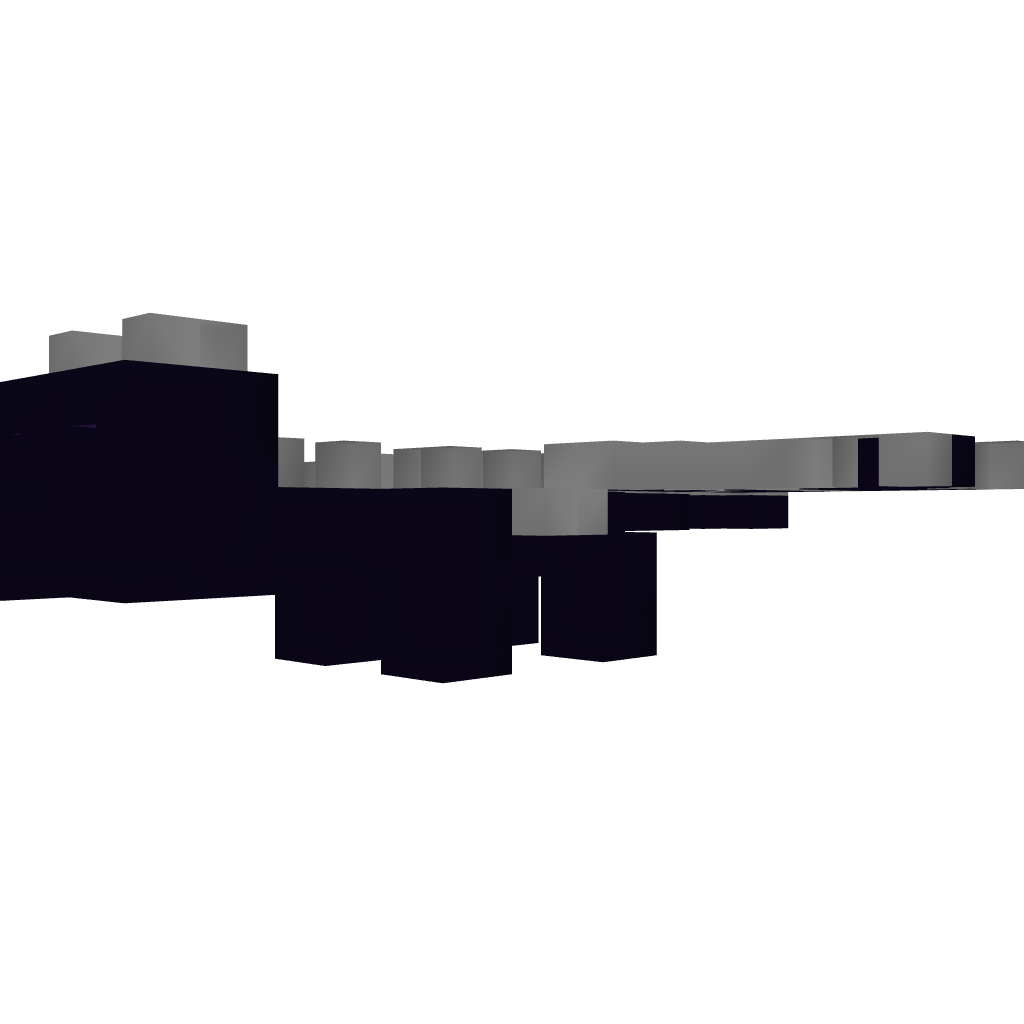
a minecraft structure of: EnderDragon